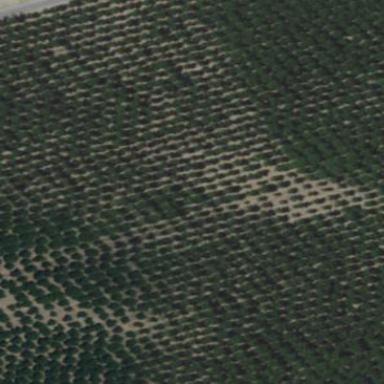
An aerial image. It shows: Orchard.